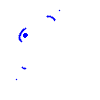
Particle: kaon